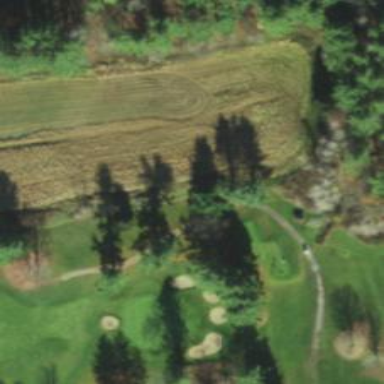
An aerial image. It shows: Pathway for golfing.